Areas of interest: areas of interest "Ningbo Yifu Theatre"
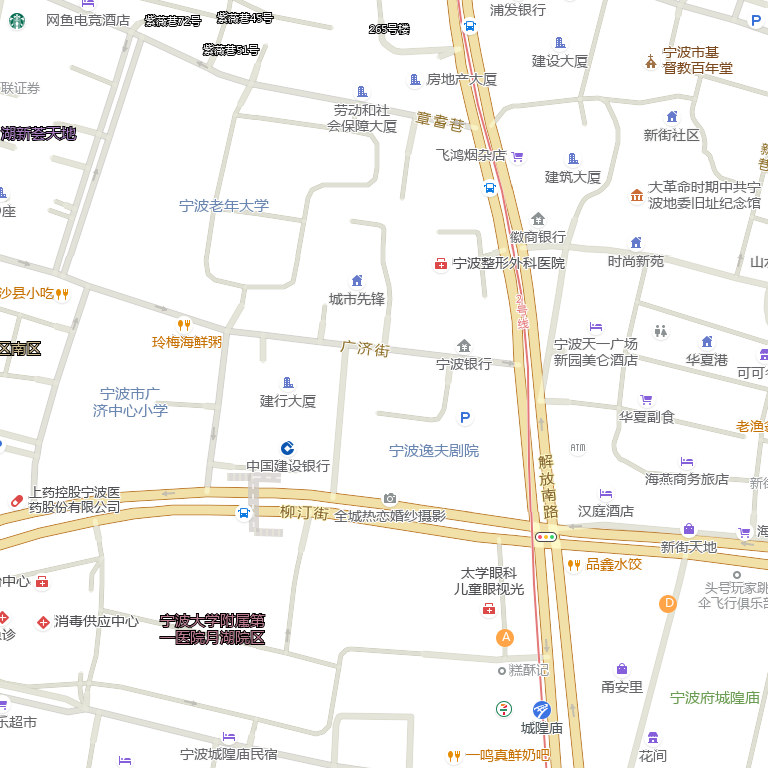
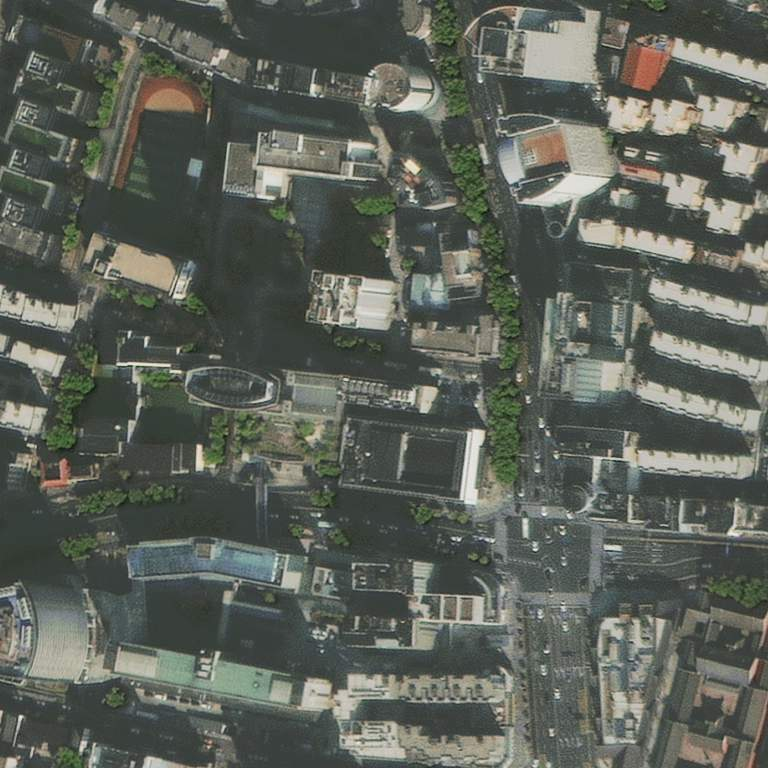